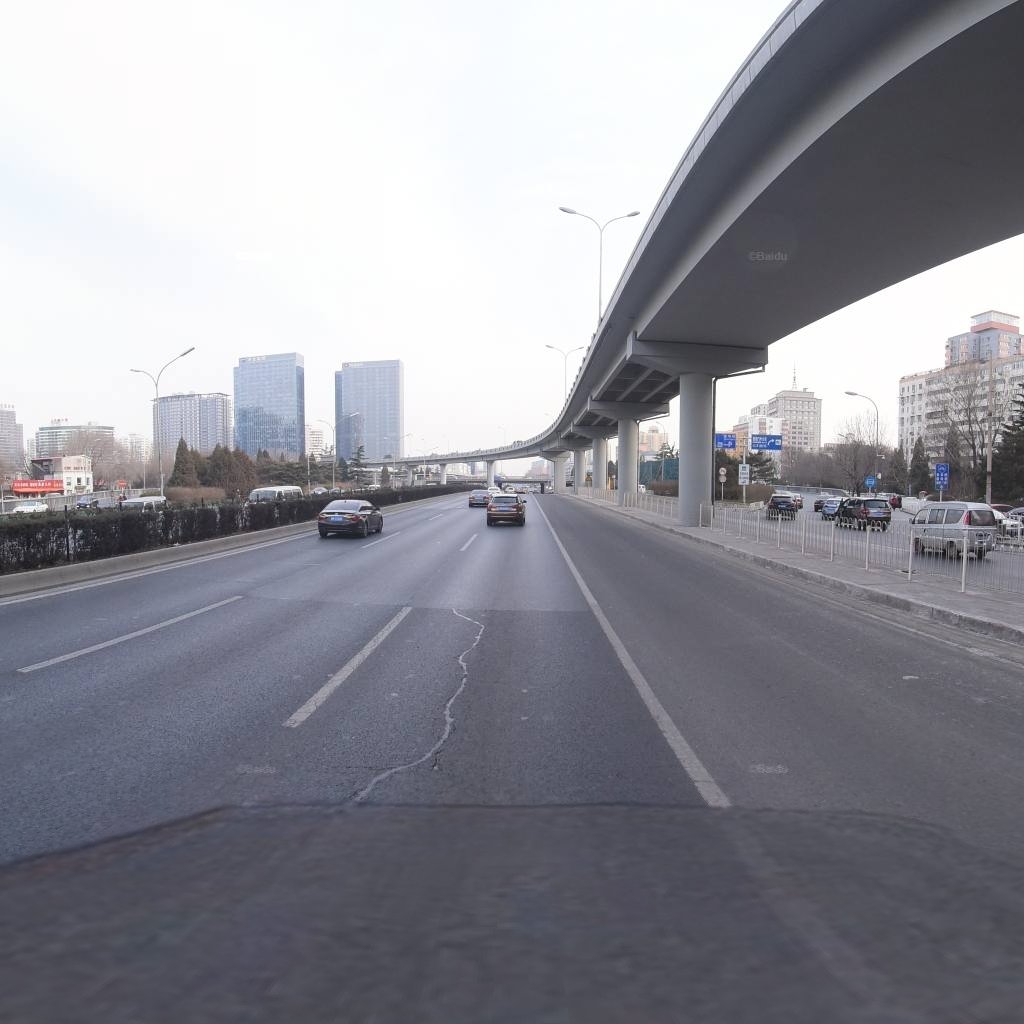
Region: Xicheng
Road damage annotations: longitudinal patch